Question: I use the script <URL> of purchase link.
I can update the link but I can not change the text of link.

I use this code:
'''
$soundcould->put('https://api.soundcloud.com/tracks/56649403', array(
'track[purchase_url]' => 'http://website.com/',
'track[purchase_title]' => 'Support me' // whitout this, it work
));
'''
but it returns me an error: The requested URL responded with <URL>.
When i remove 'track[purchase_title]', it work, so the problem is that variable!
Must be something special to change the link title?
Soundcloud have posed limits on the use of their API?
It's possible to create a new link other than changing the variable 'purchase_title'?
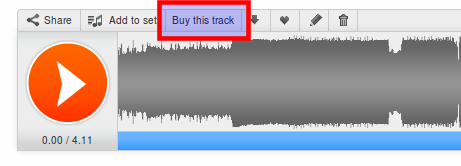
Answer: The reason this is not working is because the purchase_url and purchase_title can only be changed on premium accounts. I'll look at making this more clear in the docs!
Here's a code sample that will do the trick for a premium account:
'''
<?php
require_once 'Services/Soundcloud.php';
$client = new Services_Soundcloud('client_id', 'client_secret', 'redirect_uri');
$client->setAccessToken('your-access-token');
$track_url = 'https://api.soundcloud.com/tracks/52652023.json';
$response = json_decode($client->put($track_url, array(
'track[purchase_url]' => 'http://website.com',
'track[purchase_title]' => 'Support me'
)));
?>
'''
If that doesn't work, the problem is elsewhere. Email me and I can help you debug further.